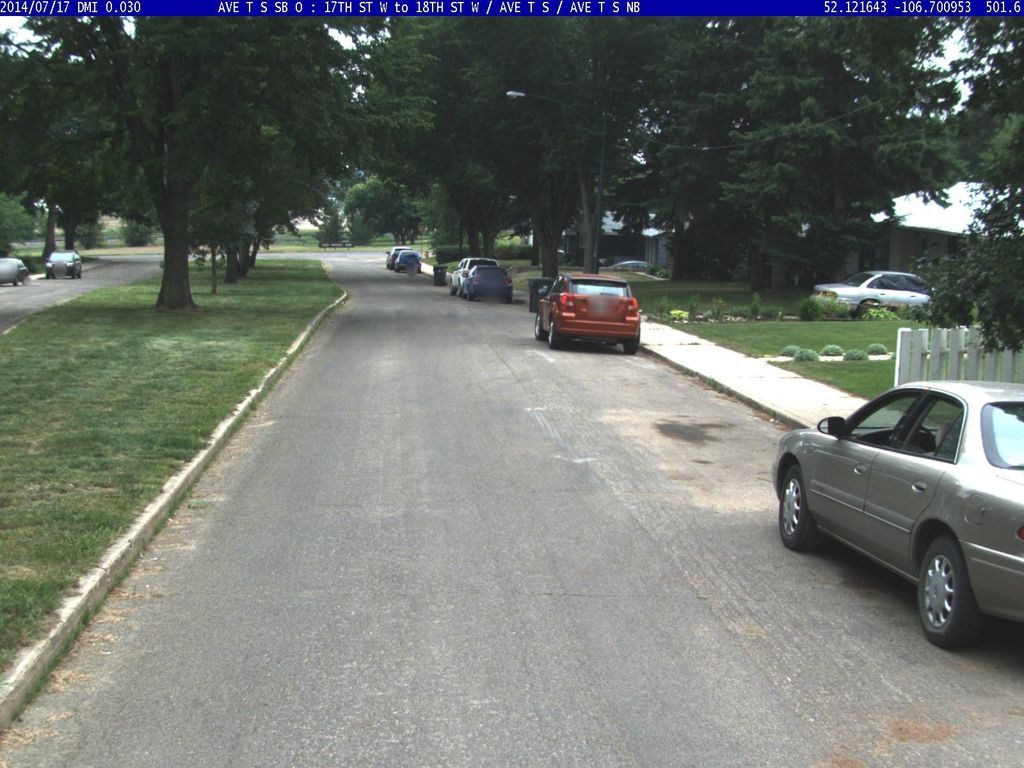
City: saskatoon